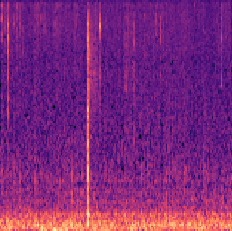
Sound class: Fire crackling